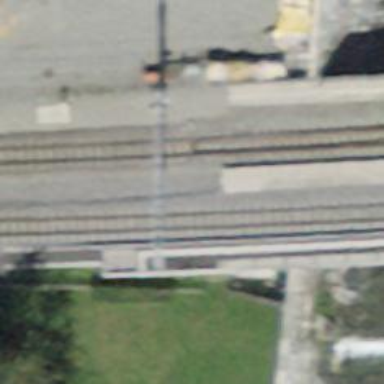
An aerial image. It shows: Narrow-gauge railway bridge with contact line electrification.